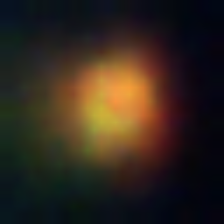
Taxon: NanoPlankton
Group: Other